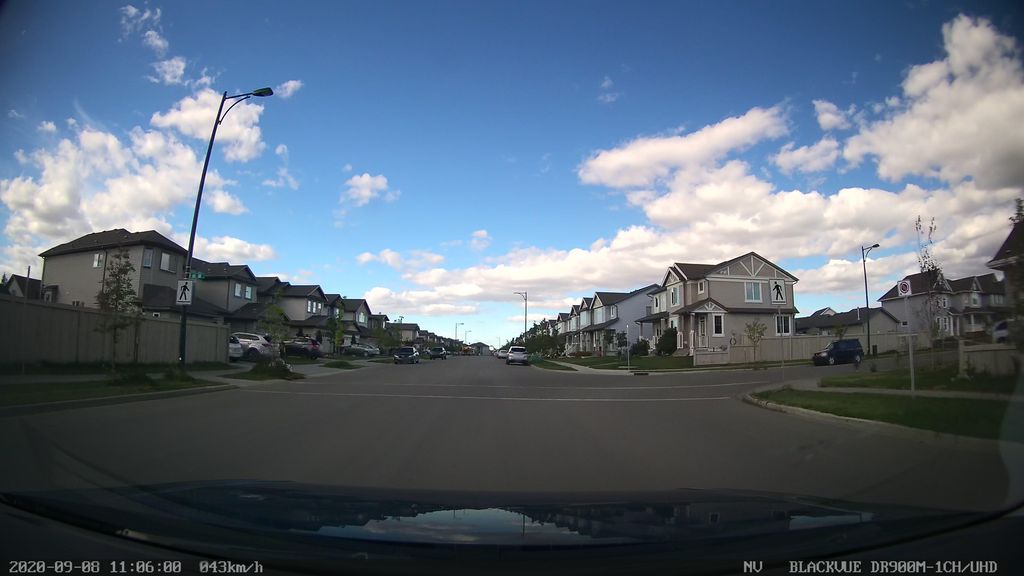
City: edmonton